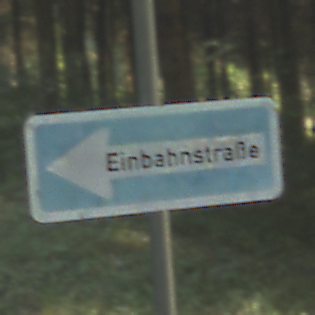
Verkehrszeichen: EinbahnstrasseLinksweisend
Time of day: MorningAfternoon
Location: Outdoor (Nature)
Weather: Clear
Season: NotSpecified
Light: Natural